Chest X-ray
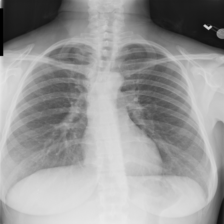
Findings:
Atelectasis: negative
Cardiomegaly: negative
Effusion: negative
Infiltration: negative
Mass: negative
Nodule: negative
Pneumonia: negative
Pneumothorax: negative
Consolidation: negative
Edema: negative
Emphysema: negative
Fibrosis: negative
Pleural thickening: negative
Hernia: negative